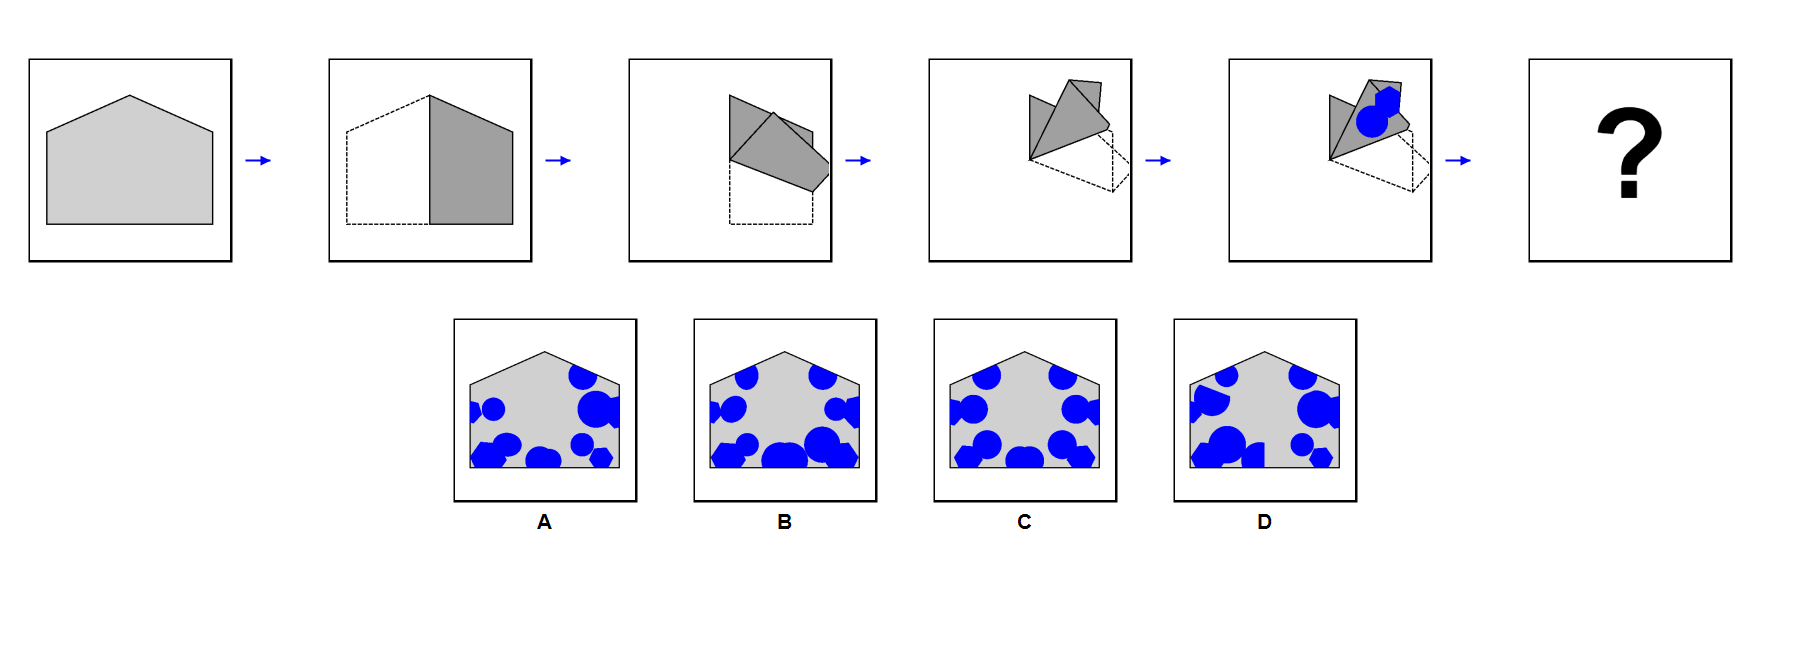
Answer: C